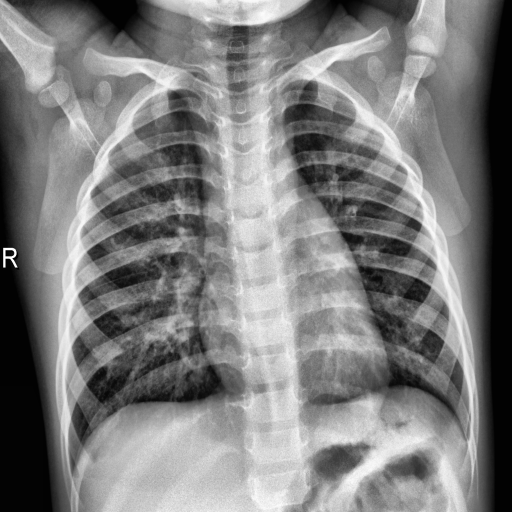
Finding: NORMAL